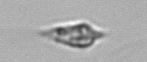
Label: Oxytoxum